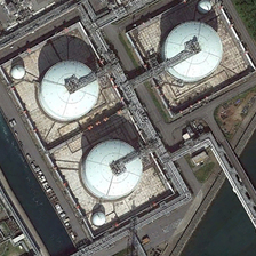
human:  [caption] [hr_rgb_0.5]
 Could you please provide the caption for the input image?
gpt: Three huge white storage tanks stand by the river.

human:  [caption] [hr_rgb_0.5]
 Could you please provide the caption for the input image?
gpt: Three large white reservoirs are near a river.

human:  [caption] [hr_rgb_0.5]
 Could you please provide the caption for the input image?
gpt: Three large white storage tanks are on the bank of the river.

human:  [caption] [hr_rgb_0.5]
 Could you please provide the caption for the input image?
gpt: Three large white reservoirs by the river.

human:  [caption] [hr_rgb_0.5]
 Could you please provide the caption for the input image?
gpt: There are three big white tanks on a river.